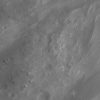
Atmospheric dust classification: not_dusty